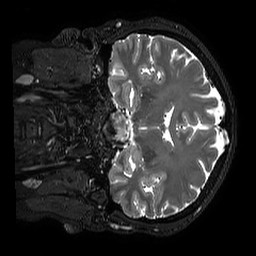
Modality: T2w
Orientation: coronal
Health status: ill
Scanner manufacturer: philips
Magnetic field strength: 3 T
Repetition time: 2.5 s
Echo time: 0.331 s